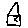
Label: house